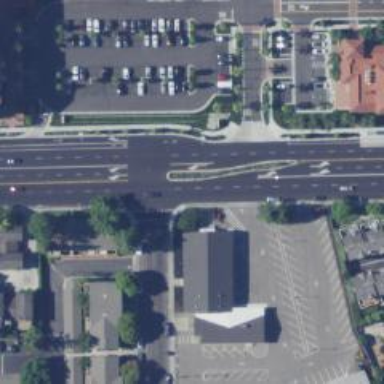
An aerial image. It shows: Marked crossing on the road.